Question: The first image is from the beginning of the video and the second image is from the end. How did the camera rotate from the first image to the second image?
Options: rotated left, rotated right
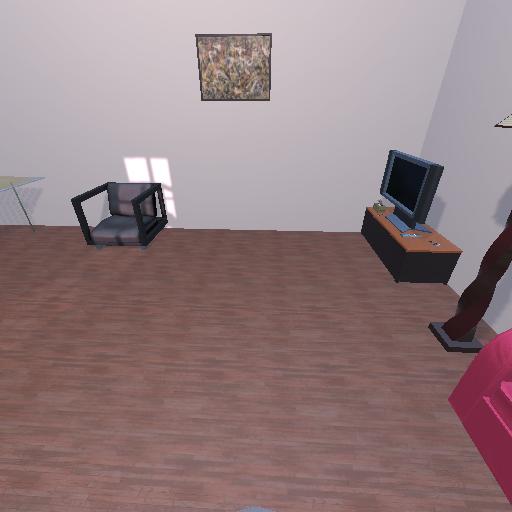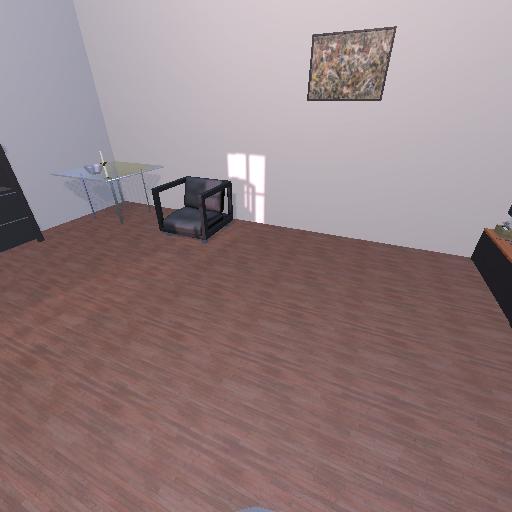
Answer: rotated left